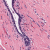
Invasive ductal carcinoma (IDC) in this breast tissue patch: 0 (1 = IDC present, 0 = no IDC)